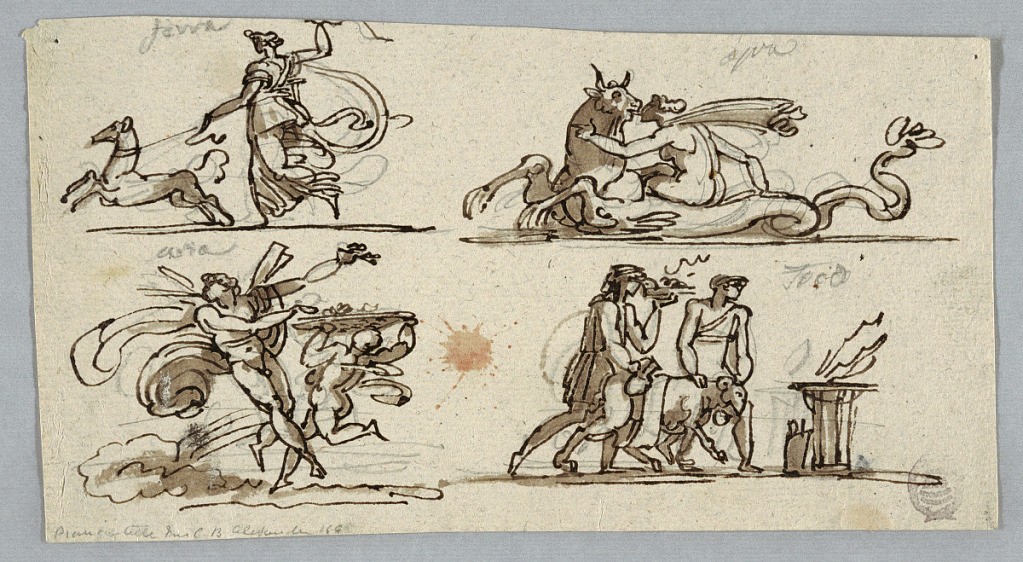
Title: The Four Elements: Earth, Water, Air, Fire
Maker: Felice Giani, Italian, 1758–1823
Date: ca. 1800
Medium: Pen and brown ink, brush and brown wash over traces of graphite on cream laid paper
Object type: Drawing
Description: Page divided into four quadrants with allegorical figures.